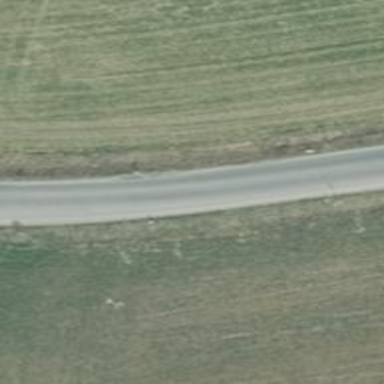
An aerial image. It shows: Secondary road with asphalt surface.